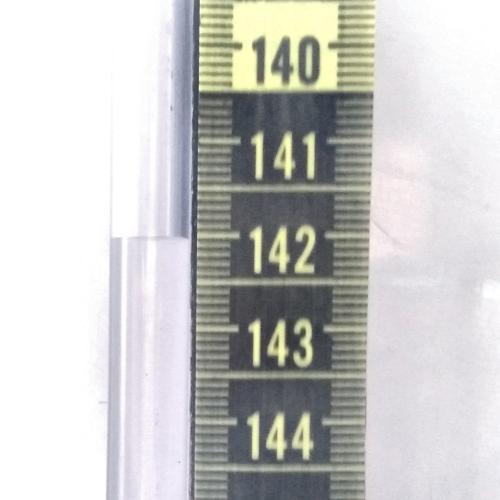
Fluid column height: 142.0 cm